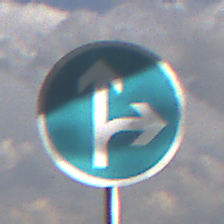
Verkehrszeichen: VorgeschriebeneFahrtrichtungGeradeausOderRechts
Umgebung: Outdoor, Nature
Tageszeit: MorningAfternoon
Wetter: PartlyCloudy
Licht: Natural
Jahreszeit: NotSpecified
Kontrast: HighContrast